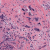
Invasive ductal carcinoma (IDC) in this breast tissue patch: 1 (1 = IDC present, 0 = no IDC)